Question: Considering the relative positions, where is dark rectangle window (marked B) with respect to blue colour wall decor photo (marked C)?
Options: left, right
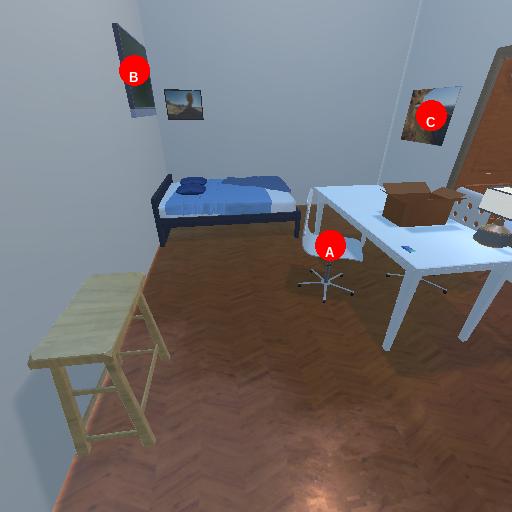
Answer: left